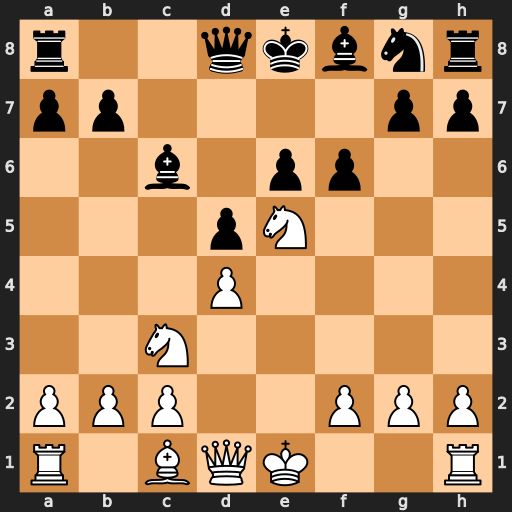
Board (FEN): r2qkbnr/pp4pp/2b1pp2/3pN3/3P4/2N5/PPP2PPP/R1BQK2R
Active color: w
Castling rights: KQkq
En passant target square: -
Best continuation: Qh5+ g6 Nxg6 hxg6 Qxh8